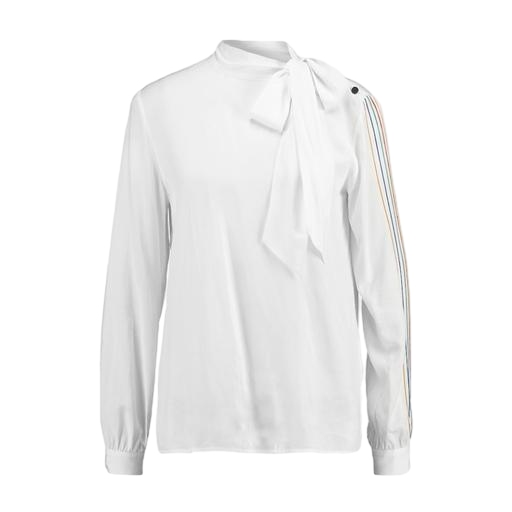
multicolor chloé tie-neck blouse, white long-sleeve blouse tie detail, white tie-neck blouse, white background